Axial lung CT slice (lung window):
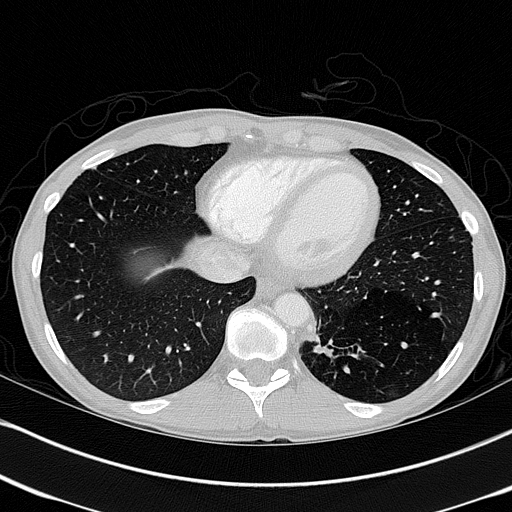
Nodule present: no